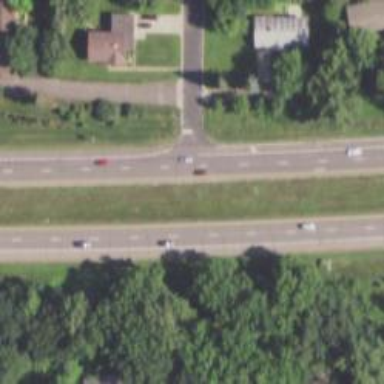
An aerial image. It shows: Trunk highway.